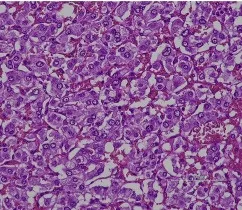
Immunostaining images of the tumor specimen. (A): H&E staining of the resected tissue (x400).
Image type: pathology (h&e)